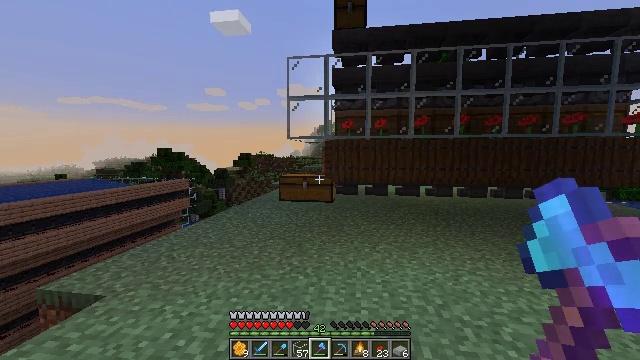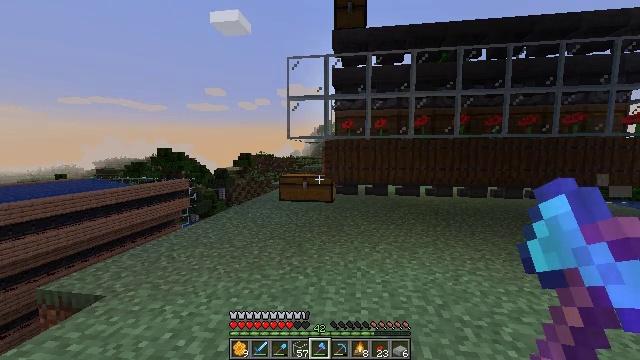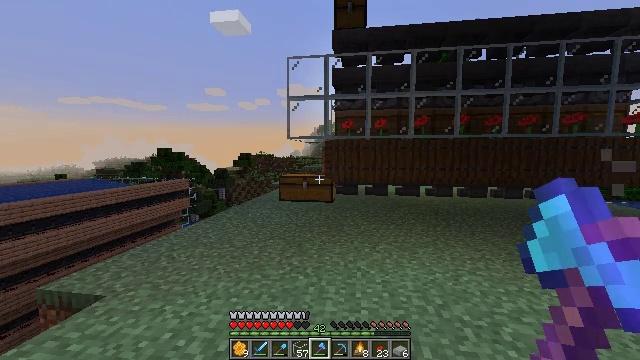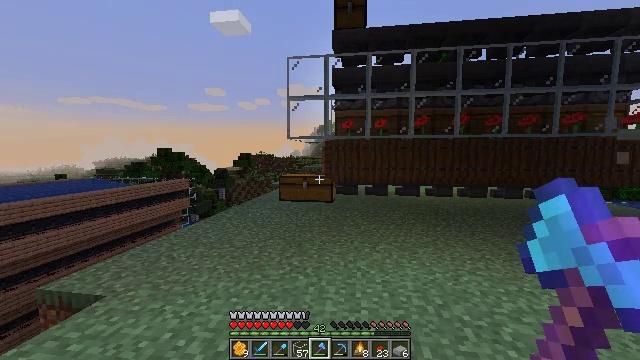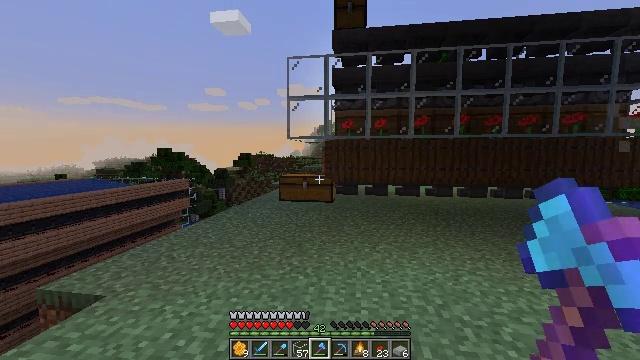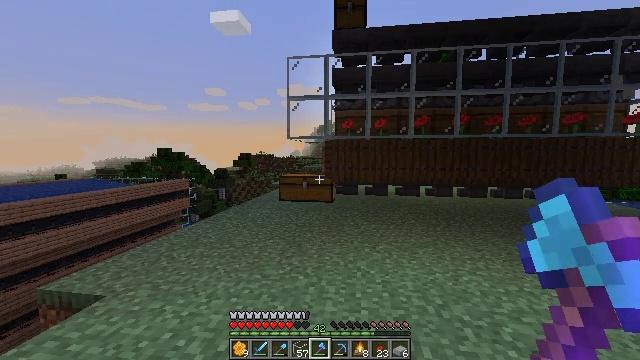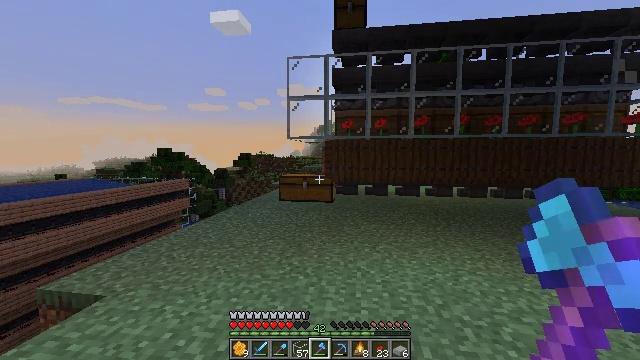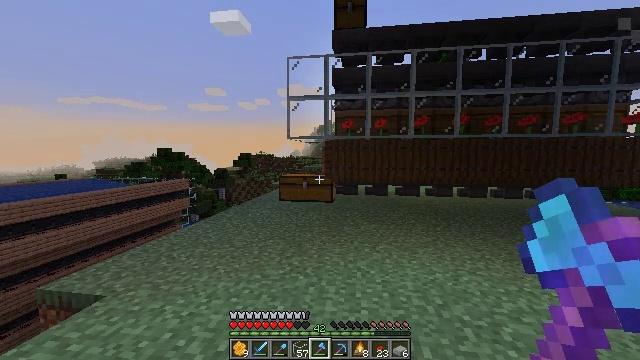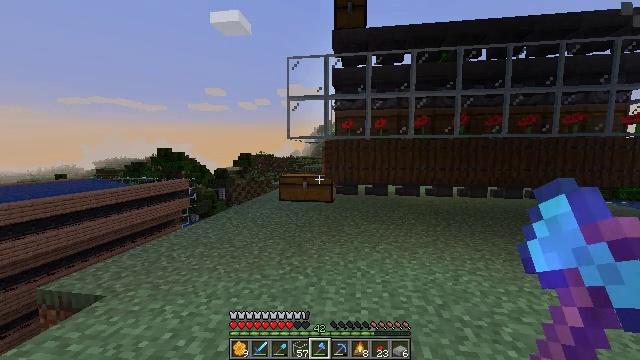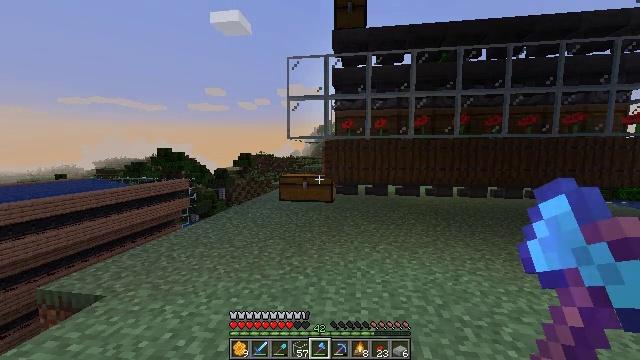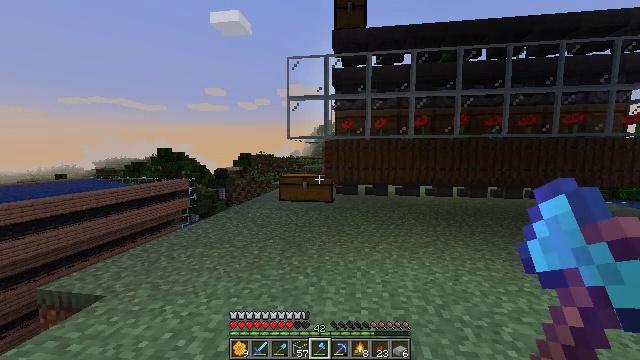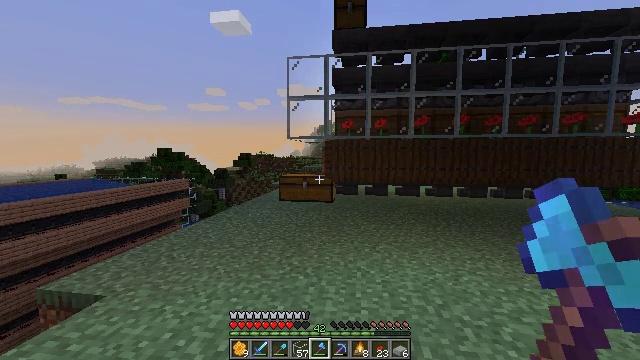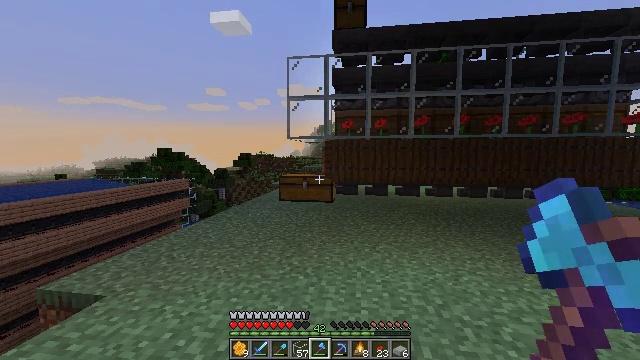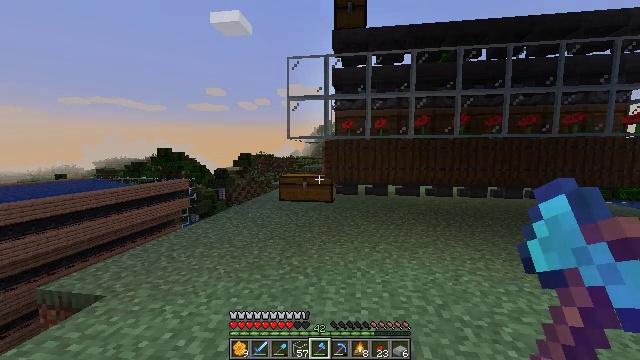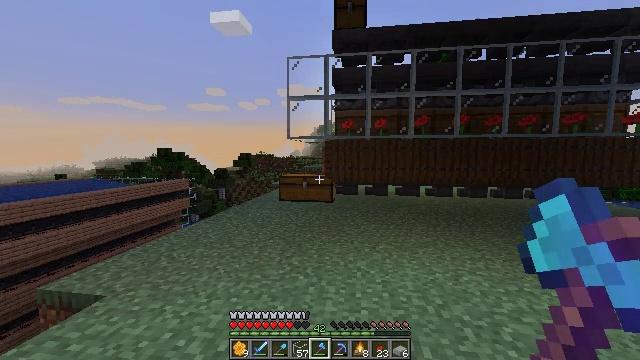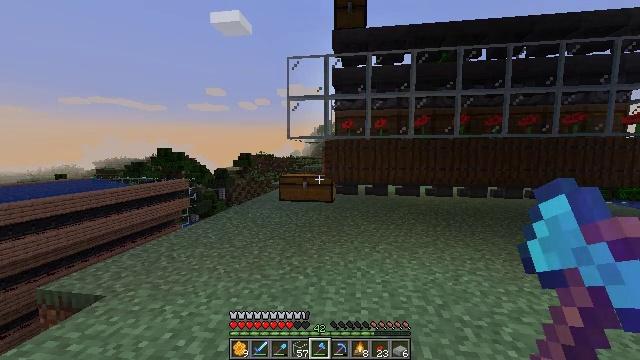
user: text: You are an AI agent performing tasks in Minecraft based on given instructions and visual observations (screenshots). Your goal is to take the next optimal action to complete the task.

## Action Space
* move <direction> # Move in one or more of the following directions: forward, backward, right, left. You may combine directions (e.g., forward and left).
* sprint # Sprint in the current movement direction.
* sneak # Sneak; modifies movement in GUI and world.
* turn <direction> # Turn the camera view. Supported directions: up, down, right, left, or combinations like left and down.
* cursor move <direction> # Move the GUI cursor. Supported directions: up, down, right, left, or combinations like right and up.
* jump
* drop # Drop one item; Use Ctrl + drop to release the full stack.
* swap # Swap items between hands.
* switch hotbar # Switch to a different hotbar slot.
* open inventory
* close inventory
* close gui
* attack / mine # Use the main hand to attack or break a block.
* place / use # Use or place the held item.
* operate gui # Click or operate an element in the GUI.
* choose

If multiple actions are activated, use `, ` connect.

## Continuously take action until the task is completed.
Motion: motion action
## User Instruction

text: Use the crafting table to craft a glass bottle.
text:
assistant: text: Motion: no_op
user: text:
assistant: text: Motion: no_op
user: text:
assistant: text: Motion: no_op
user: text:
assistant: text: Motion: no_op
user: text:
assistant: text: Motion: no_op
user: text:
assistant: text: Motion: no_op
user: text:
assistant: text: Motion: no_op
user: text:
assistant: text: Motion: no_op
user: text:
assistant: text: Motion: no_op
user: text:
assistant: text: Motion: no_op
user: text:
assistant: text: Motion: no_op
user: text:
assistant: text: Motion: no_op
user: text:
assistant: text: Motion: no_op
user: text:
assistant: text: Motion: no_op
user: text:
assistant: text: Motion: no_op
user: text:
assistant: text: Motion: no_op
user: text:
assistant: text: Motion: no_op
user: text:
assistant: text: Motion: no_op
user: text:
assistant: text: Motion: no_op
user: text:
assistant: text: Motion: no_op
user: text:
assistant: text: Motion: no_op
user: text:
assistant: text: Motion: no_op
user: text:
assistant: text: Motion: no_op
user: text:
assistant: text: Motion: no_op
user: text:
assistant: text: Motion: no_op
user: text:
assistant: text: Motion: no_op
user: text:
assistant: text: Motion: no_op
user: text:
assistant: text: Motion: no_op
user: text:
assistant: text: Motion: no_op
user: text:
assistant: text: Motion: no_op